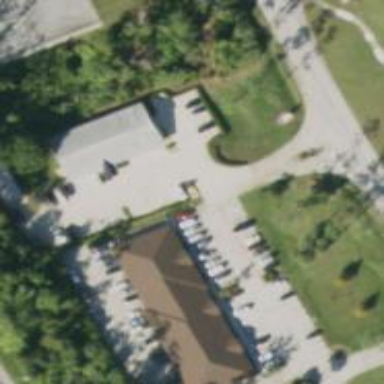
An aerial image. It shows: Healthcare clinic is depicted in the image.